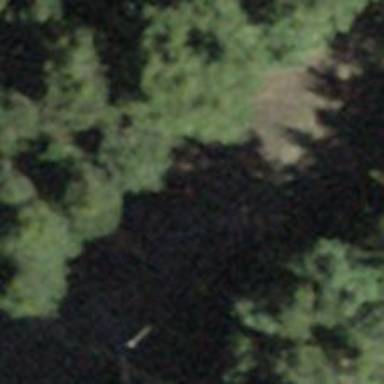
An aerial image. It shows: Pole with roof-covered pipeline marker.